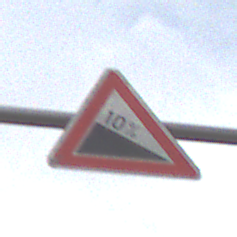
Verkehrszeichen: Gefaelle10
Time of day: MorningAfternoon
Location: Outdoor (Nature)
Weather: Overcast
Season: NotSpecified
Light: Natural